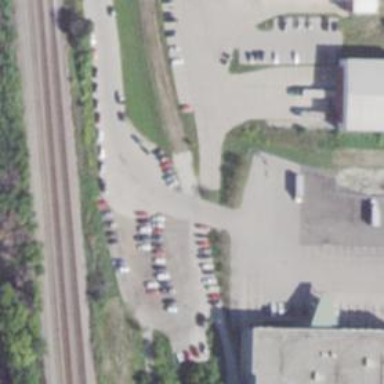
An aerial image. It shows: Rail spur service.